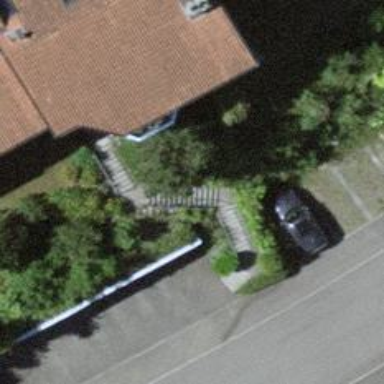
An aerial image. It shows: Path.